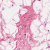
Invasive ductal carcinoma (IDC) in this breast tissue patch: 0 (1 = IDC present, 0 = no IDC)